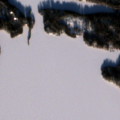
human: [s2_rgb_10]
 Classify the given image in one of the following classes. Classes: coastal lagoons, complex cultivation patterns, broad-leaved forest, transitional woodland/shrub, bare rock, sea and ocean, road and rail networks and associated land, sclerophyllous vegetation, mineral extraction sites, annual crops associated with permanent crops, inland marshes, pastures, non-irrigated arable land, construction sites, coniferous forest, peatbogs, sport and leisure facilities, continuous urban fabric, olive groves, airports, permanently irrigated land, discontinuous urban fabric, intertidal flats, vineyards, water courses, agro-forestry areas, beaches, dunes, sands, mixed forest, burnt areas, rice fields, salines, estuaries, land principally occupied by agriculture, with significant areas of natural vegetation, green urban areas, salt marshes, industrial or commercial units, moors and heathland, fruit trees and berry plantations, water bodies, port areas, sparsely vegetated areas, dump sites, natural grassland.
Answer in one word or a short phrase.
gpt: coniferous forest, mixed forest, water bodies